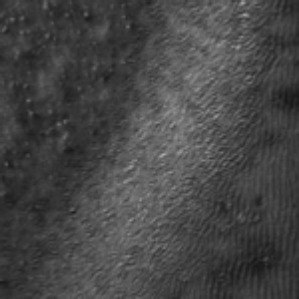
Label: frost